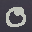
Label: 0